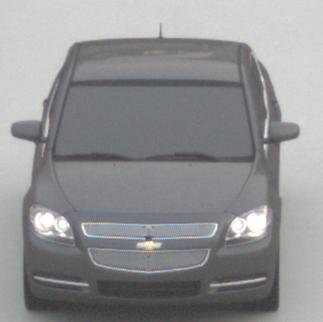
Make: Chevrolet
Model: Malibu 2.4
Detailed model: Malibu
Model produced from: 2012/07
Model produced until: 2014/08
Doors: 4
Color: gray
Road condition: dry road
Daytime: sunrise or sunset
Contrast: low contrast